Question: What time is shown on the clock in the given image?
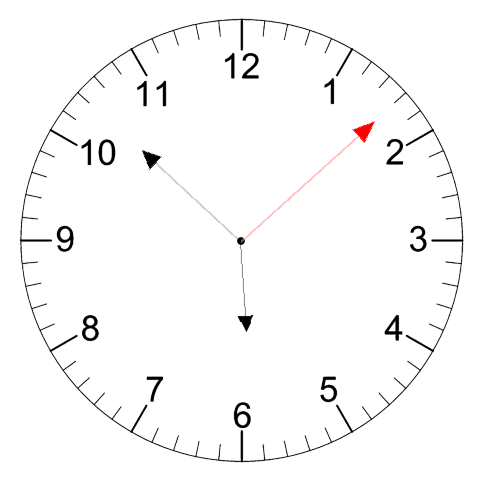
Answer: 05:52:08